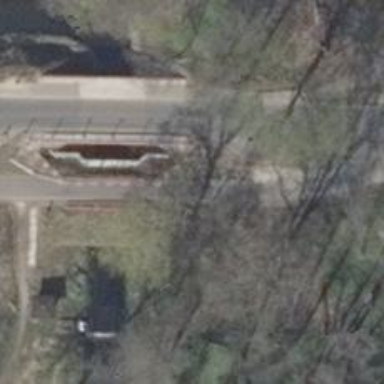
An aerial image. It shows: Sidewalk on asphalt footway bridge.